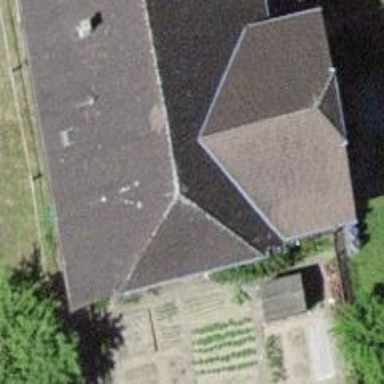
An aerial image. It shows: Farm building.